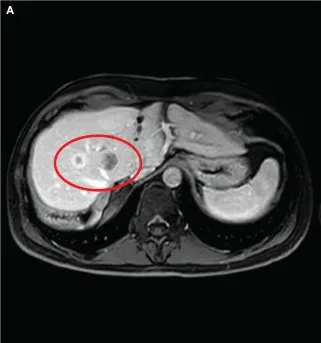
(A) Magnetic resonance post-contrast (gadolinium enhanced) axial MRI performed 6 months before surgery show low peripheral enhancement.
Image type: radiology (mri)